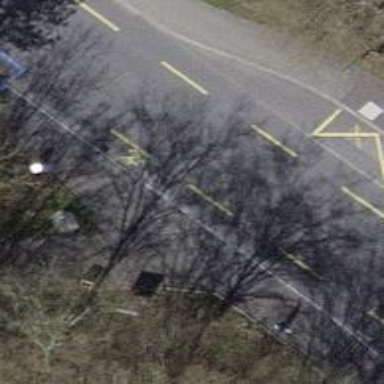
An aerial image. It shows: Asphalt residential road with dedicated cycle lane.